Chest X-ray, AP view. Patient: 52 years old, sex M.
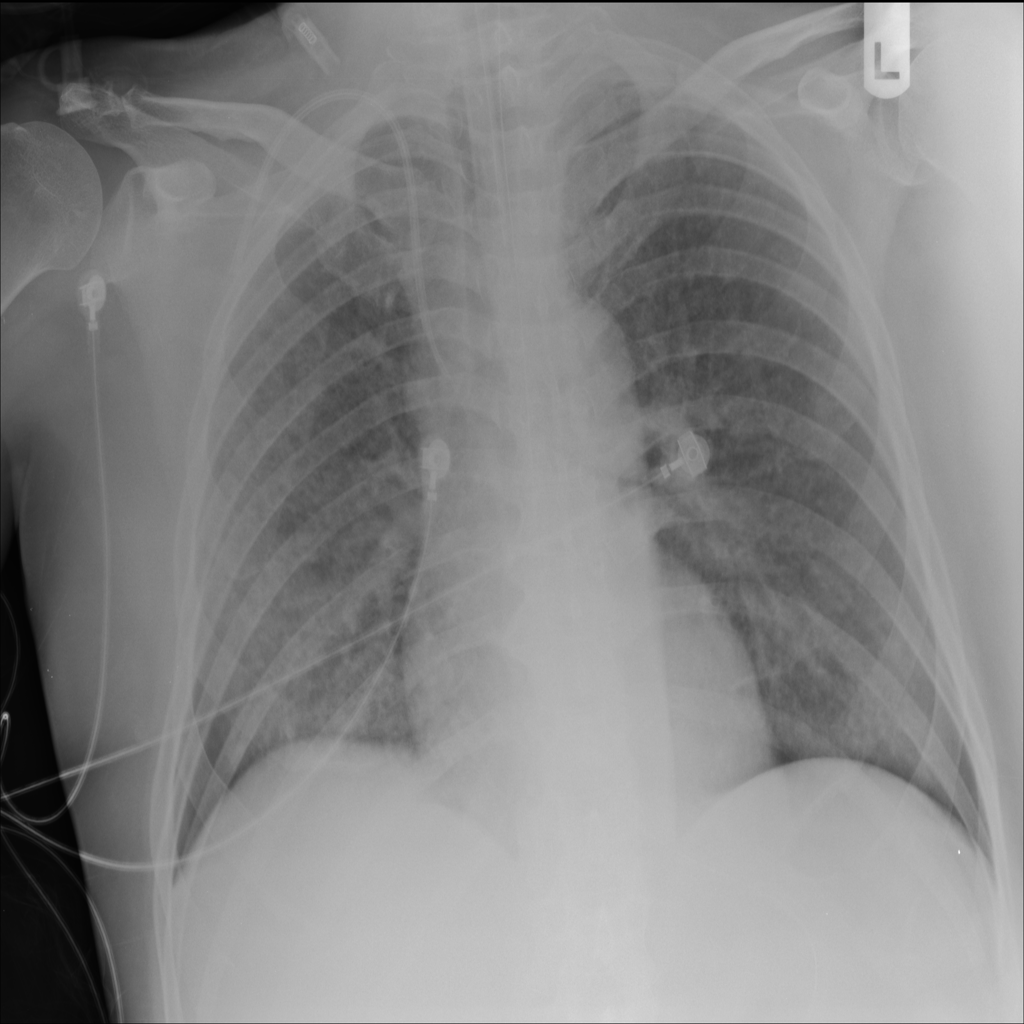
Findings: Infiltration